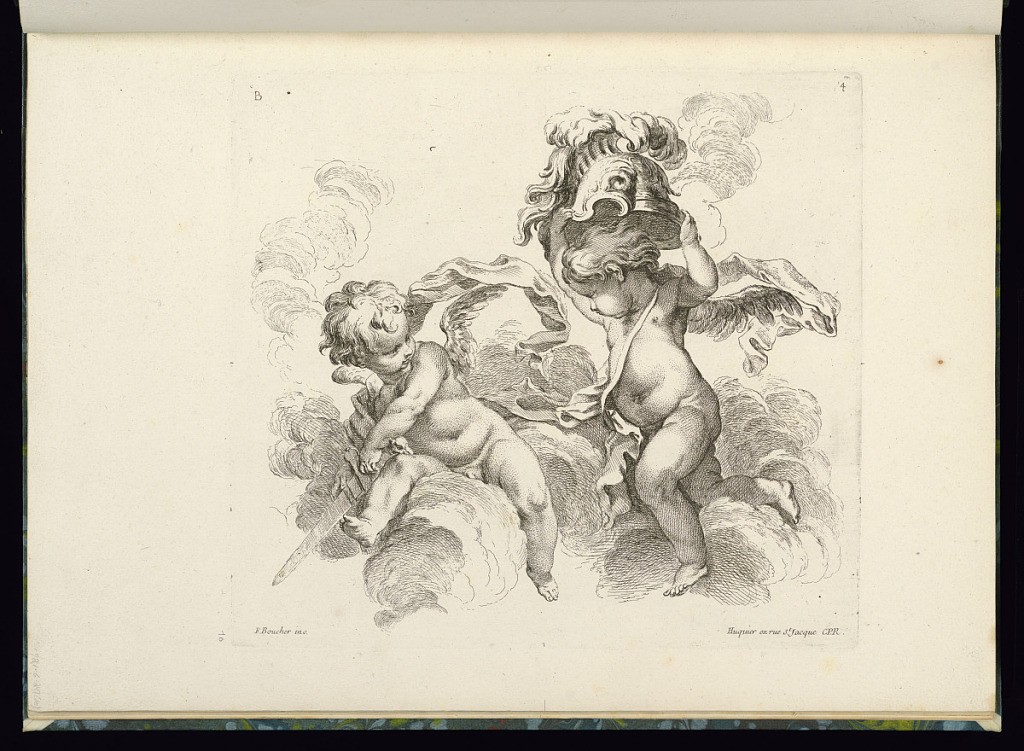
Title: Two Putti
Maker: François Boucher, French, 1703–1770
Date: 1738–49
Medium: Etching on laid paper
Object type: Print
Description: Two winged putti in the clouds. The one to the right holds a feathered helmet above his head, the one to the right, holds a sword by his side. Ribbons wrap loosely around them. The plate is signed and numbered.